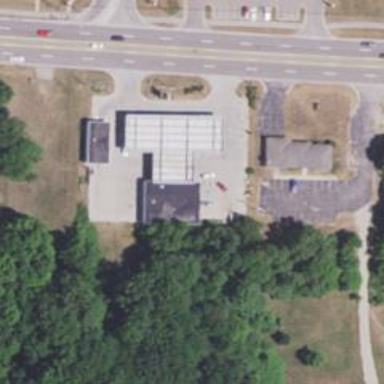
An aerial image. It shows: Convenience shop.